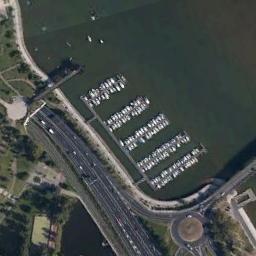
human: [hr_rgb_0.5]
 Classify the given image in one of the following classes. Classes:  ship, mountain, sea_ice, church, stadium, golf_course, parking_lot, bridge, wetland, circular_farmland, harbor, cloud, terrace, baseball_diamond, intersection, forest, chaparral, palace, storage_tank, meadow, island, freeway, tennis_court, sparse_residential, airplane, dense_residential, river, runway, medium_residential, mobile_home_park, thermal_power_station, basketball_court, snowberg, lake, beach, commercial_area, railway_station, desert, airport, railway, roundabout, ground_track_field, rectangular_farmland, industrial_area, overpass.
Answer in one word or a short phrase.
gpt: harbor